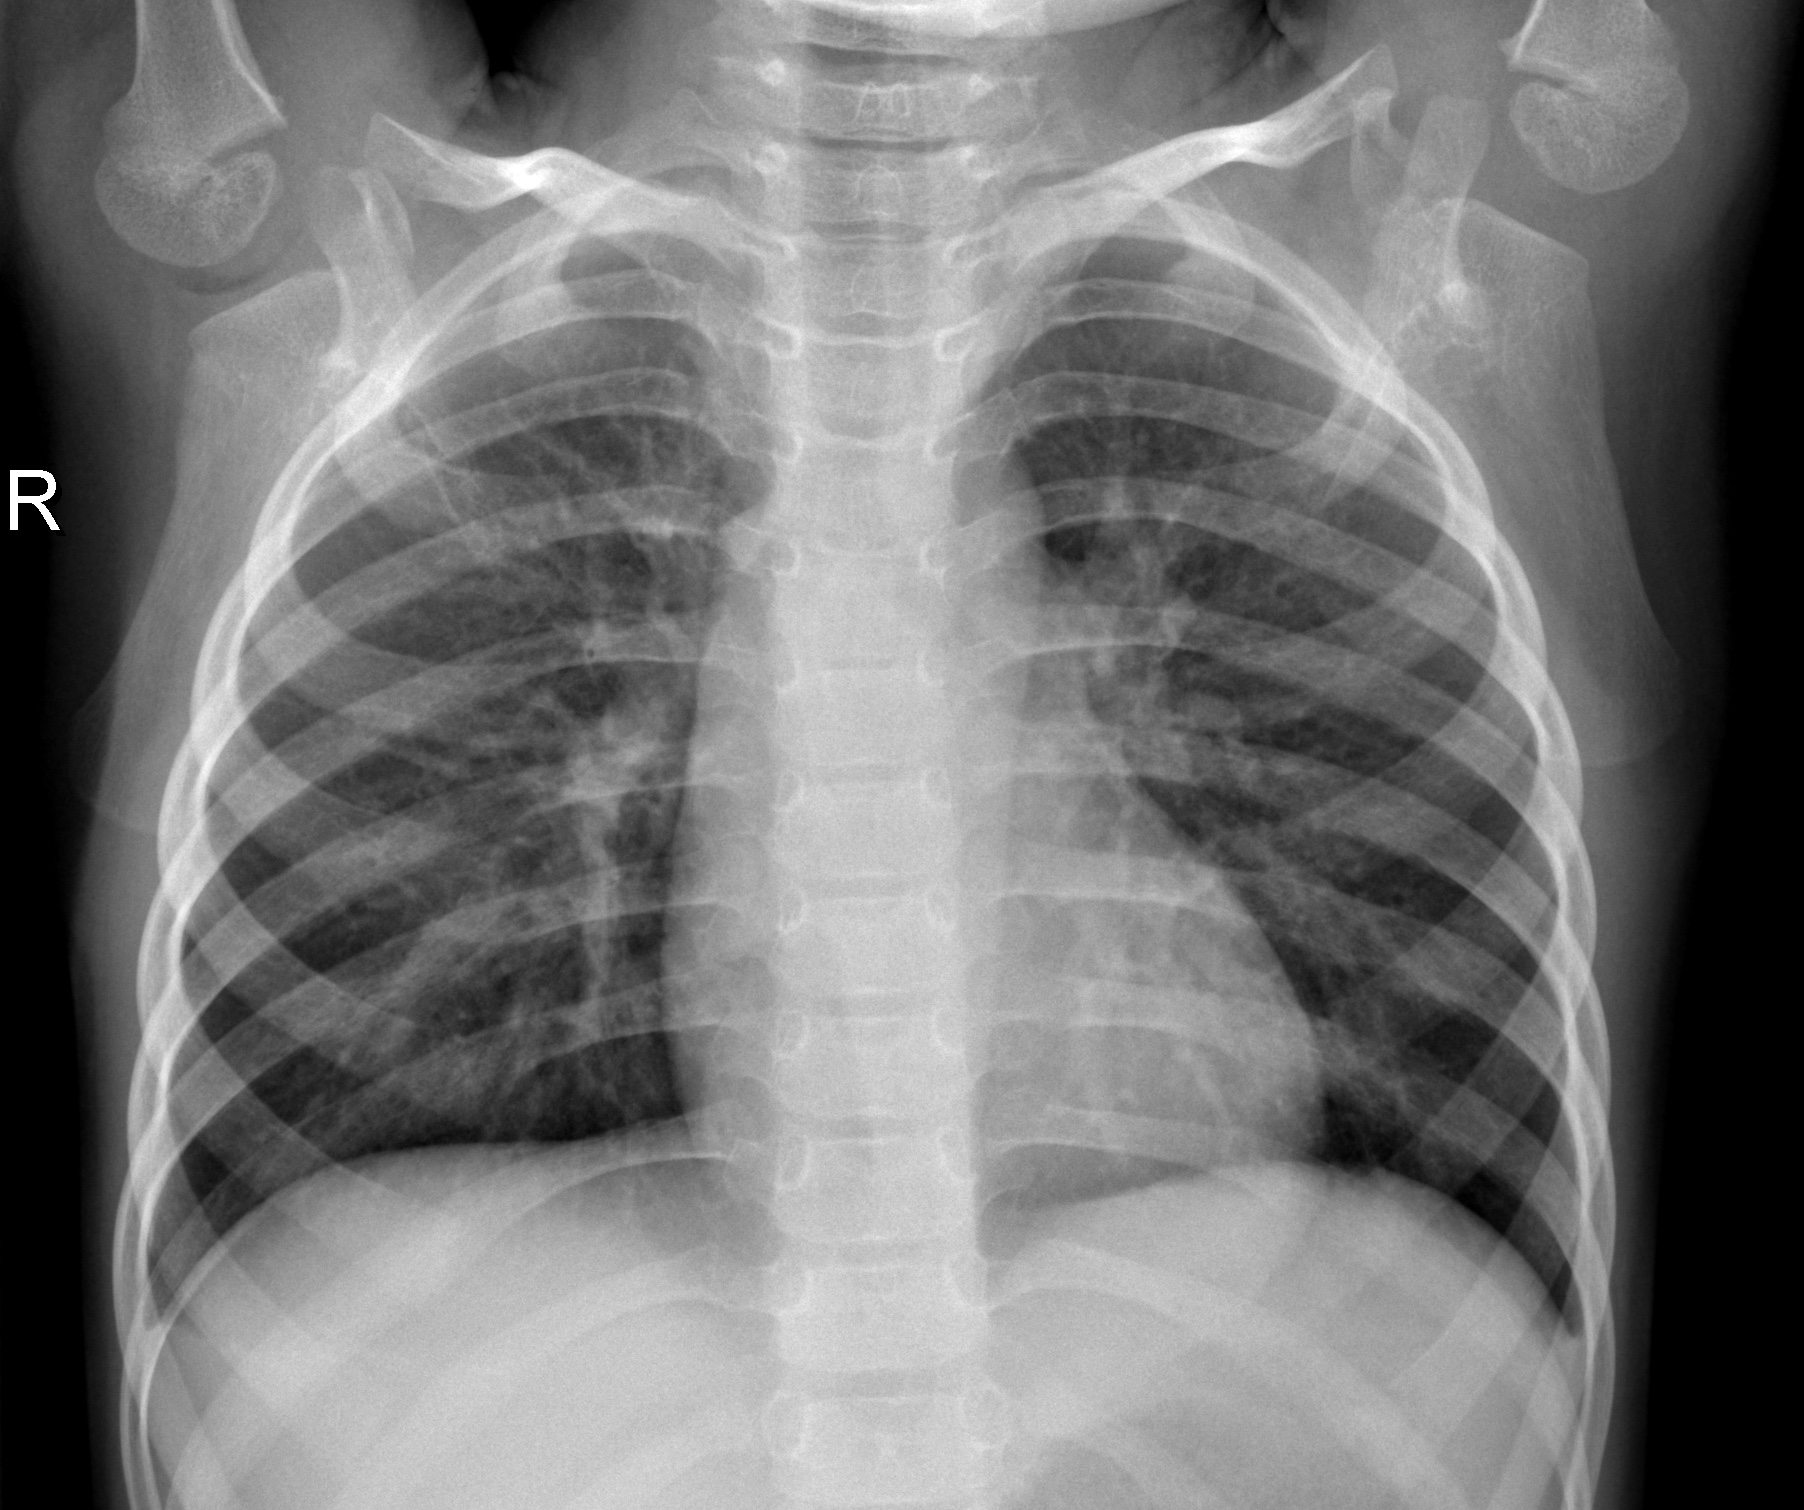
Diagnosis: NORMAL